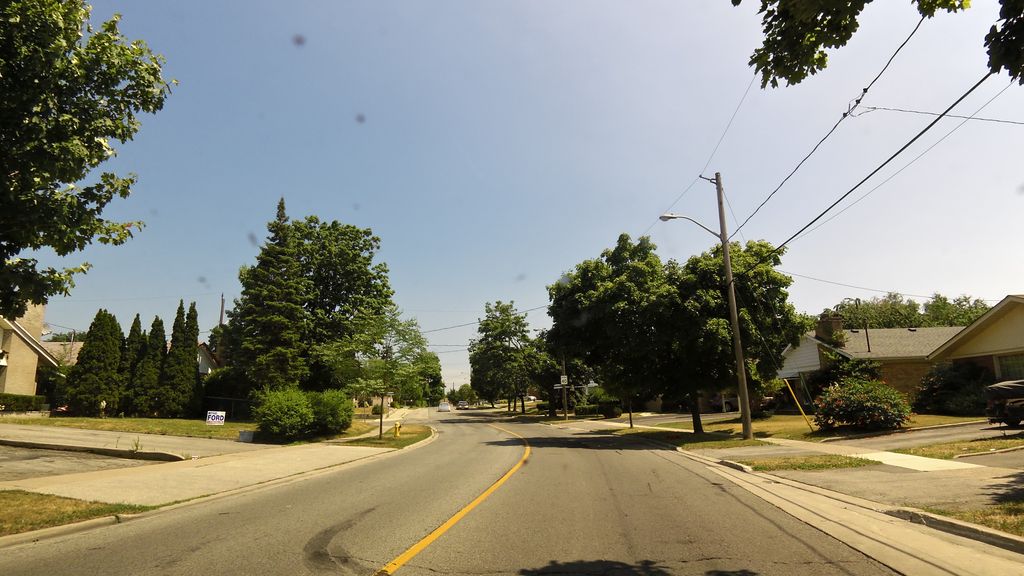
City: toronto